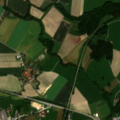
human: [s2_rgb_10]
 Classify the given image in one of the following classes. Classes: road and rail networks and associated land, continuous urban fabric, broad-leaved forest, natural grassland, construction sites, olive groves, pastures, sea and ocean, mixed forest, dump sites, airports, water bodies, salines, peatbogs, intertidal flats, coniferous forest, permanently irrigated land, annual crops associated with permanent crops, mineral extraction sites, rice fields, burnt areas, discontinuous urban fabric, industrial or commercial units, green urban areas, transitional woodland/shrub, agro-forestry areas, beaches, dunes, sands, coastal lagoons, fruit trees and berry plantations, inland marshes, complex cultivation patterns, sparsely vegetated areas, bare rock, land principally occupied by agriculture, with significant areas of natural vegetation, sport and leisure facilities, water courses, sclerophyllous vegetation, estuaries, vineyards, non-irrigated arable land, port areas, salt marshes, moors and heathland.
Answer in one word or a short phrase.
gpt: discontinuous urban fabric, non-irrigated arable land, pastures, land principally occupied by agriculture, with significant areas of natural vegetation